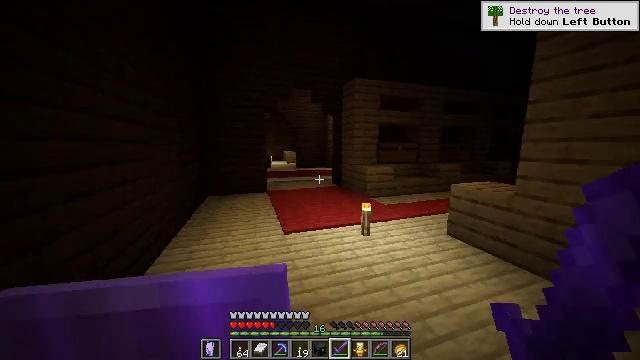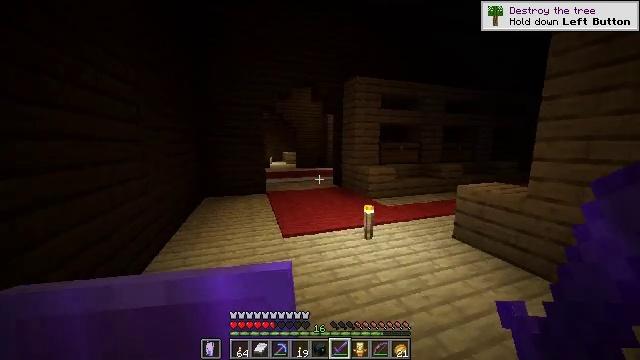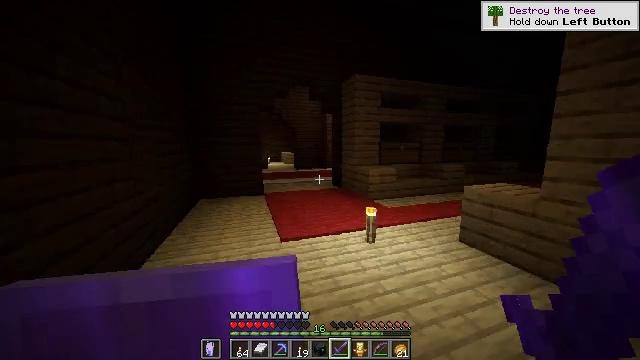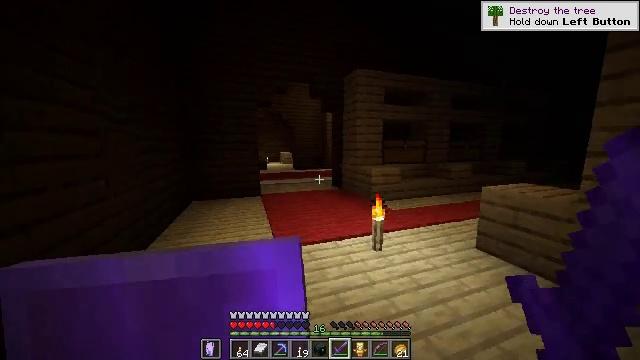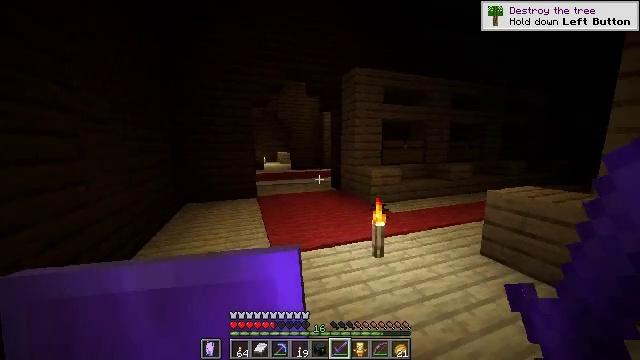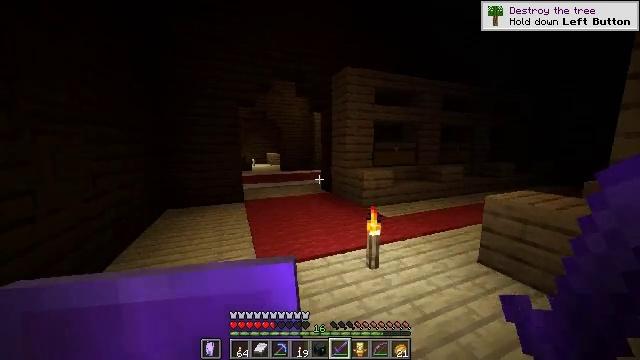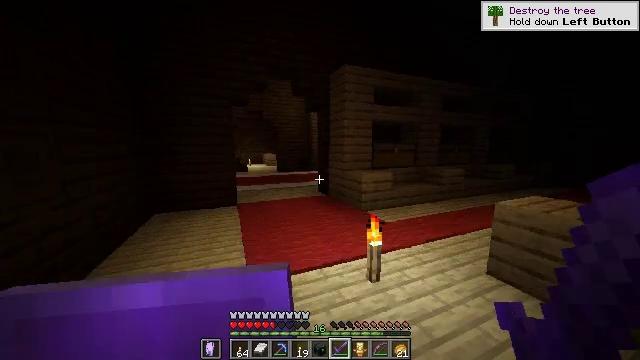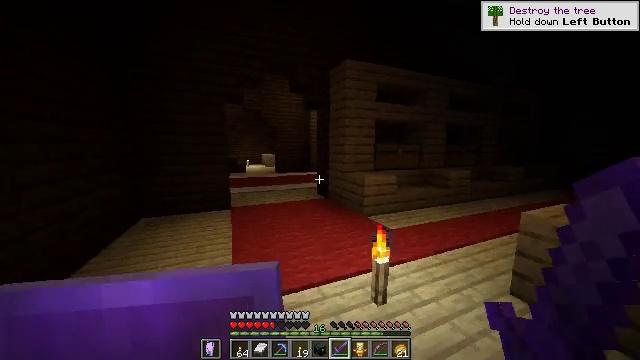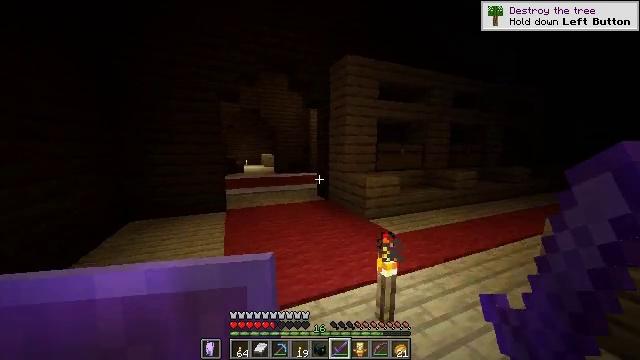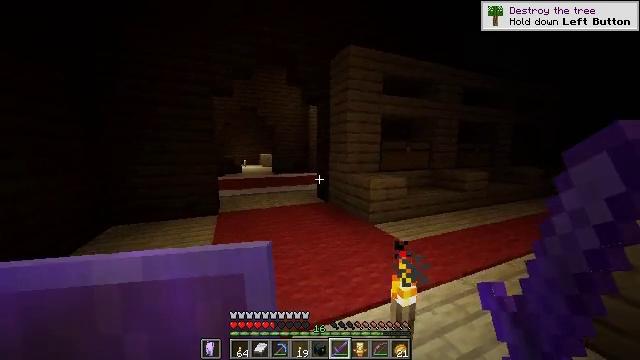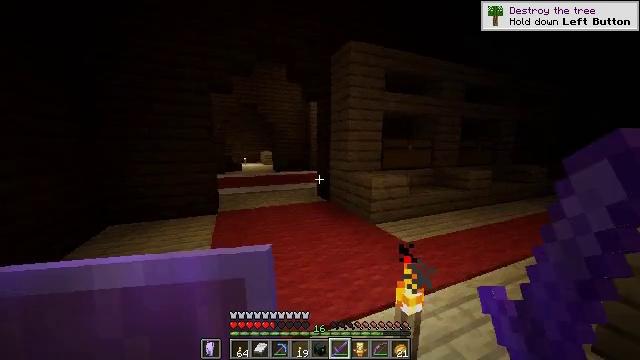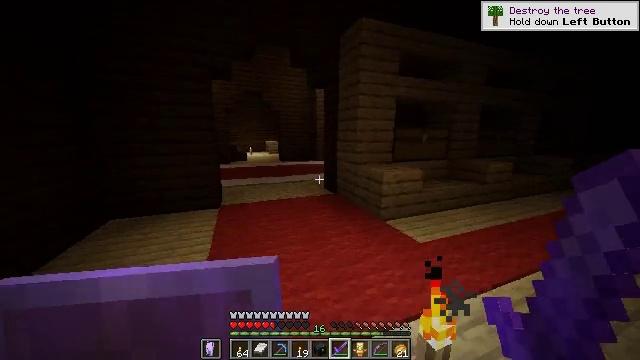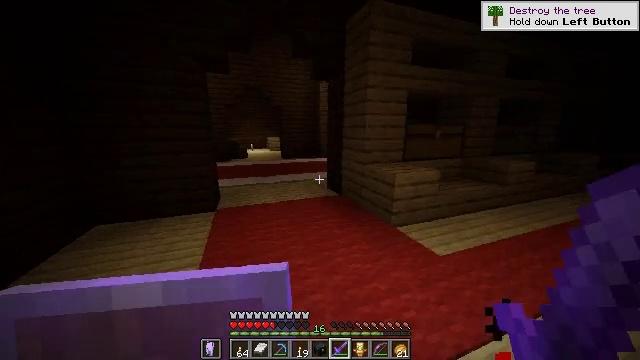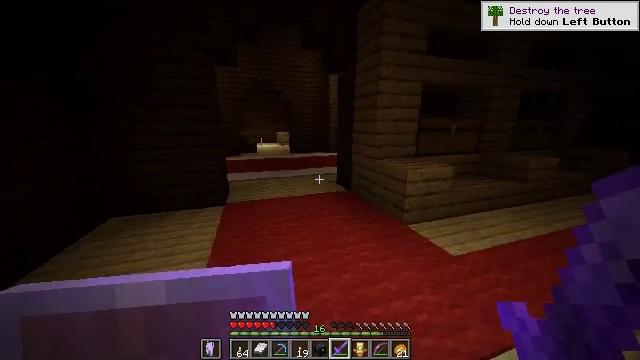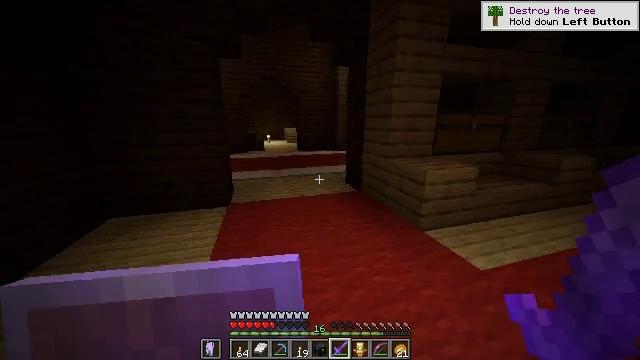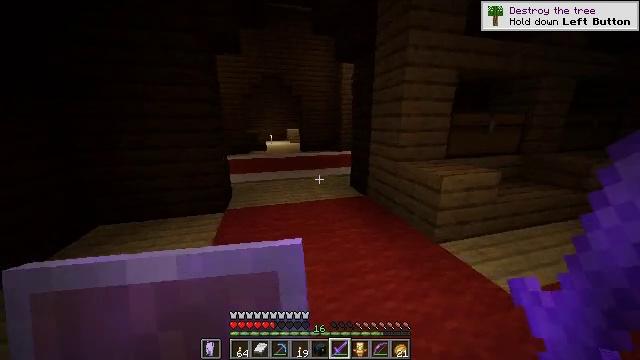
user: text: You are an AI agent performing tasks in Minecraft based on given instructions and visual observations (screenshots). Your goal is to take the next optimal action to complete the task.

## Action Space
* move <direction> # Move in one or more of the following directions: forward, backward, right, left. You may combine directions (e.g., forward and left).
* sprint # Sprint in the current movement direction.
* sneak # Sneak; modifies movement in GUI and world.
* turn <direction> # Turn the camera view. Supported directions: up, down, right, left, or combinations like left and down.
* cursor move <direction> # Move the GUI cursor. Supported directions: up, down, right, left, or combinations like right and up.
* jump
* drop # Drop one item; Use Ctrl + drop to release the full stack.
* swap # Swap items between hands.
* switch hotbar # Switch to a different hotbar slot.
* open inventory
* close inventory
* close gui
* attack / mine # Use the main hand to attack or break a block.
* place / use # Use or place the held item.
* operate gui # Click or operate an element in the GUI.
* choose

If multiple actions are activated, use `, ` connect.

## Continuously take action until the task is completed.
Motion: motion action
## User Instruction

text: Fight an illager.
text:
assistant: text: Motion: move forward
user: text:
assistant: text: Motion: move forward
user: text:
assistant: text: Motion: move forward
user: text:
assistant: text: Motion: move forward
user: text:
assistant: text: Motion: move forward, turn right
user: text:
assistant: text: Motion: move forward
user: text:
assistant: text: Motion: move forward
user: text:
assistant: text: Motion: move forward
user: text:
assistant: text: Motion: move forward
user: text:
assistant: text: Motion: move forward
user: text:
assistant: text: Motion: move forward, turn left and down
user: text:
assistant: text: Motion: move forward, turn down
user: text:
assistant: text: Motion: move forward, turn left and down
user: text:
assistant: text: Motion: move forward, turn left
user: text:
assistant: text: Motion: move forward
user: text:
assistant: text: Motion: move forward
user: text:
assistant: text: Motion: move forward
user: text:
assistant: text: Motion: move forward, turn left
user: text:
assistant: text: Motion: move forward
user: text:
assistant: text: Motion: move forward
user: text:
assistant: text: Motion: move forward, turn left
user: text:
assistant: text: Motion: move forward
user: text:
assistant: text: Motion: move forward
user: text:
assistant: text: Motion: move forward, turn left
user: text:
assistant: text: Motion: move forward
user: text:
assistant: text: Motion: move forward
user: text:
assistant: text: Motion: move forward
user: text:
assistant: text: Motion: move forward
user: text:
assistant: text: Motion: move forward
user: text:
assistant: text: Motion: move forward